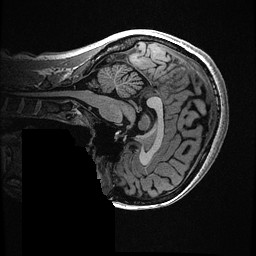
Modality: T1w
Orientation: sagittal
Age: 41
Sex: female
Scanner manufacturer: ge
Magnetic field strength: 3 T
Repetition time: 0.006952 s
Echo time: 0.00292 s